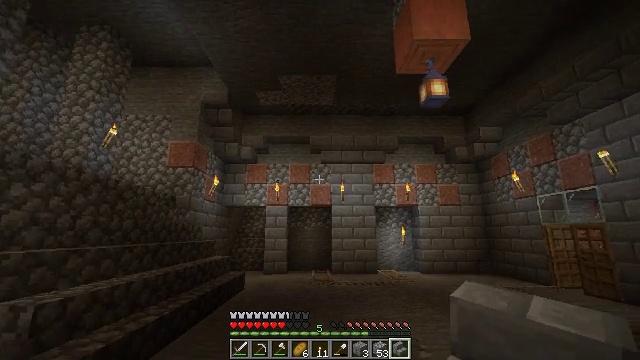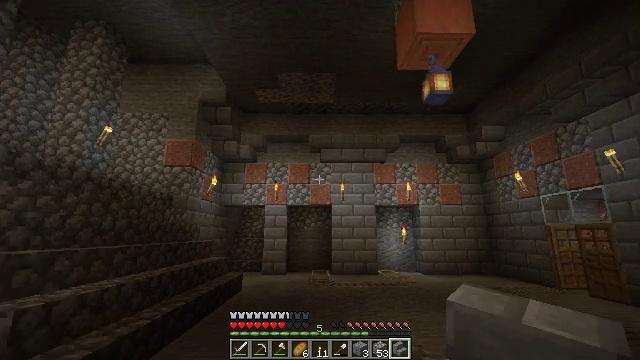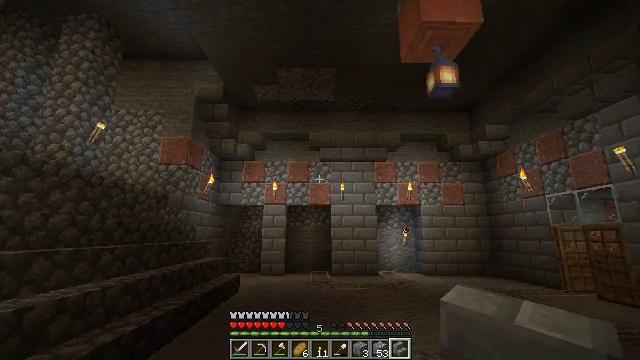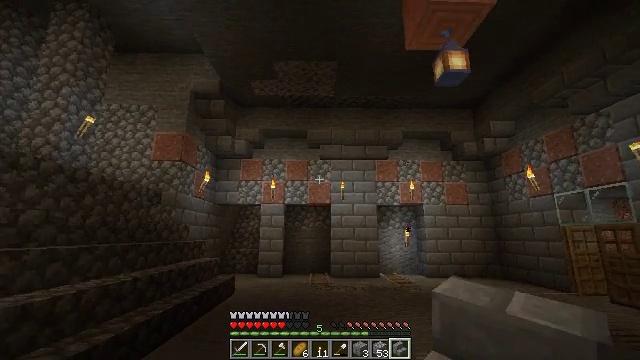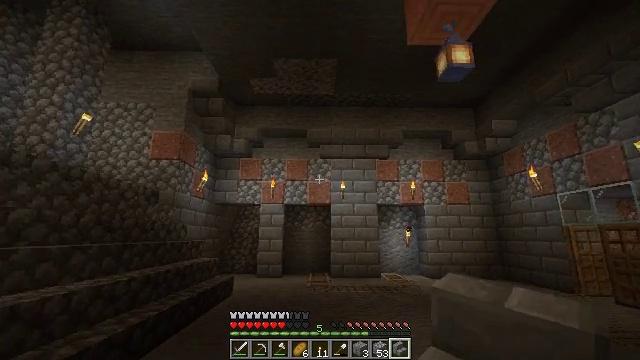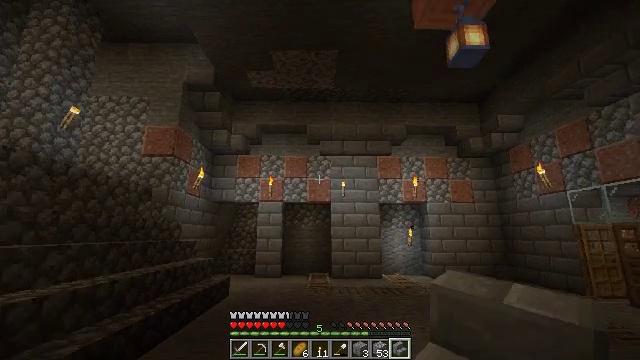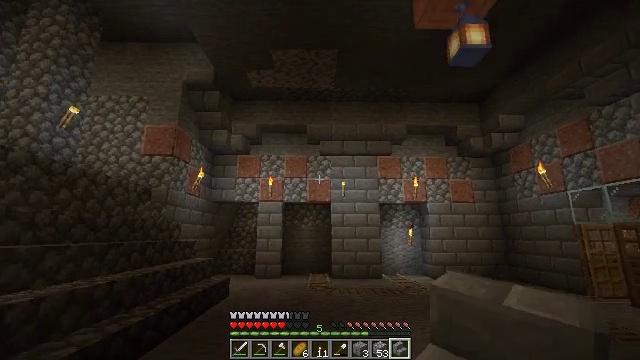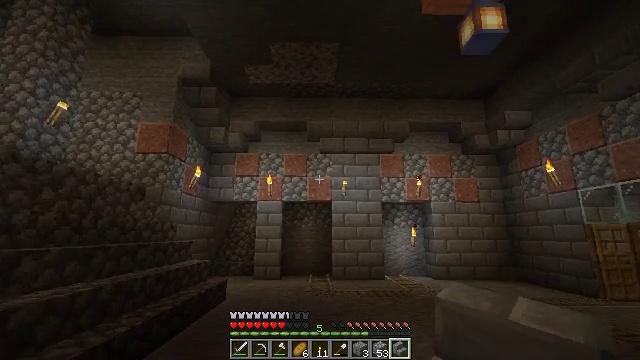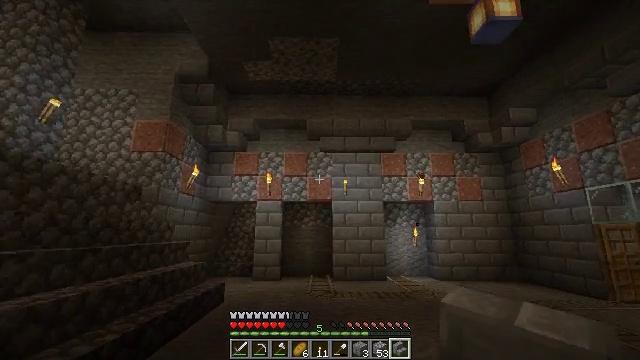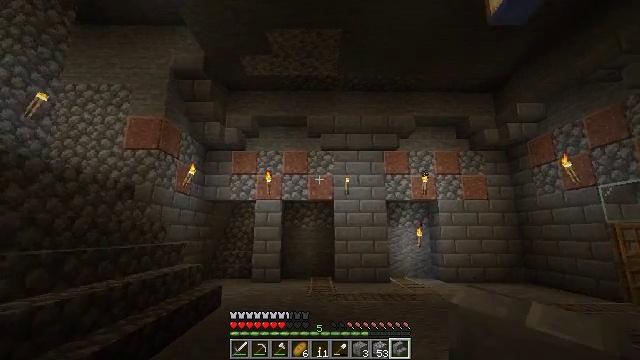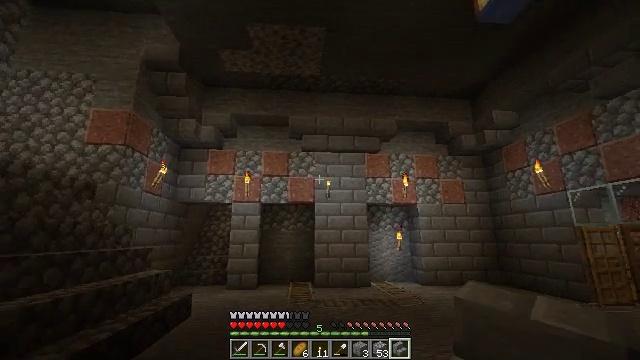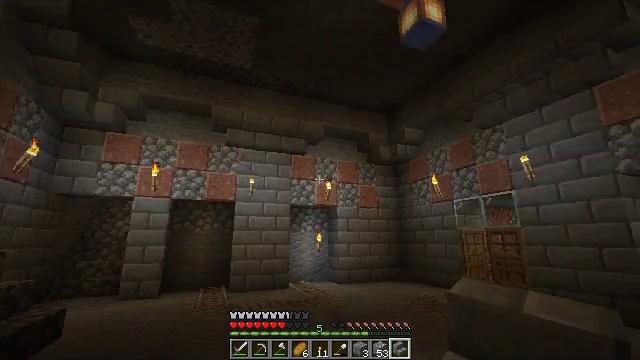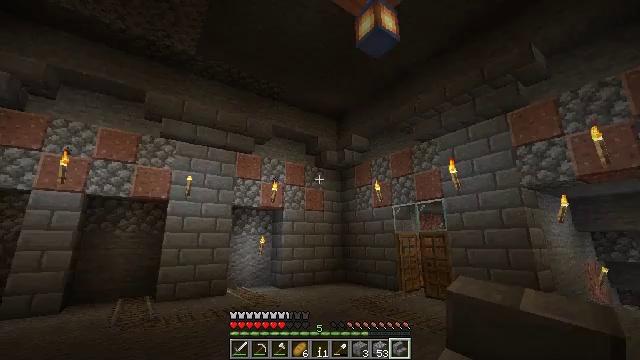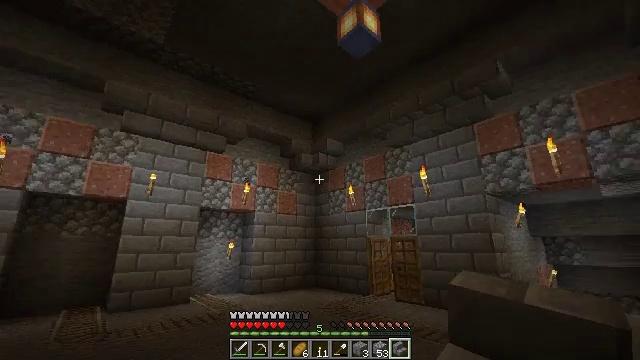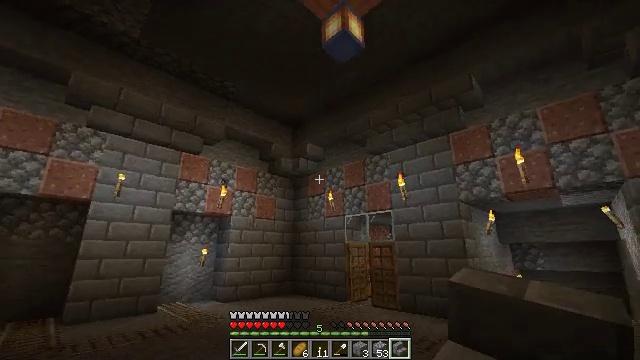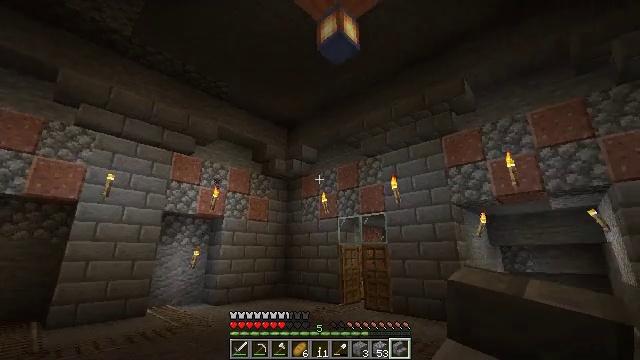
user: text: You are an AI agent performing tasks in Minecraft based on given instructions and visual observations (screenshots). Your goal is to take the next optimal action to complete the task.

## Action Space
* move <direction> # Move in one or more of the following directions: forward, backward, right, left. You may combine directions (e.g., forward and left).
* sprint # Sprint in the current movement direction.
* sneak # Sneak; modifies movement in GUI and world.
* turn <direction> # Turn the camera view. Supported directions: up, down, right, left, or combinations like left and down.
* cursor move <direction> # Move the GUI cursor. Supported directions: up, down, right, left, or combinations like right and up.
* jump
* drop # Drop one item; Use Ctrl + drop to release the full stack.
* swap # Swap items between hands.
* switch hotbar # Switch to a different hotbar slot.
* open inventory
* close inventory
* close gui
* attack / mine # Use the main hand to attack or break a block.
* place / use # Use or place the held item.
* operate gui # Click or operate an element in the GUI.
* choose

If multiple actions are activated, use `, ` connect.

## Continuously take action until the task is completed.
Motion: motion action
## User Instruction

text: Break the stripped acacia log.
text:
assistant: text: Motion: move forward
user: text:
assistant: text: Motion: move forward
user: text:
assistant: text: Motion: move forward
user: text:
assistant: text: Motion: move forward
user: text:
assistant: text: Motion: move forward
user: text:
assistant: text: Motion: move forward
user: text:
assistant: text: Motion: move forward
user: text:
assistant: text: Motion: move forward
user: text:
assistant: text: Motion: move forward
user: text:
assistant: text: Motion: move forward, turn right
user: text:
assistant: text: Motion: move forward, turn right
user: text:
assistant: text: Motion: turn right
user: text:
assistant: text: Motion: turn right
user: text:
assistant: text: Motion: turn right and up
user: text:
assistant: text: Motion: turn right
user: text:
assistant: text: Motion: move left, turn right
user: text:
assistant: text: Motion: move left, turn right and up
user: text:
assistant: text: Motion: move back and move left, turn right
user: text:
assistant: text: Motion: move back and move left, turn right
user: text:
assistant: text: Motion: move back
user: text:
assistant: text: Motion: move back
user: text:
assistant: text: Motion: move back, turn right and down
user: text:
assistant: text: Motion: move back
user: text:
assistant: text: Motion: move back, turn right and down
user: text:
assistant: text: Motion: move back, turn right and down
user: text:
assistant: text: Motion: move back, turn right and down
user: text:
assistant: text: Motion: move back
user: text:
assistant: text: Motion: move back
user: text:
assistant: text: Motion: move back, turn right
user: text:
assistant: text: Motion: move back and move left